Field crop: tomato
Growth stage: 1
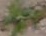
Species: solanum